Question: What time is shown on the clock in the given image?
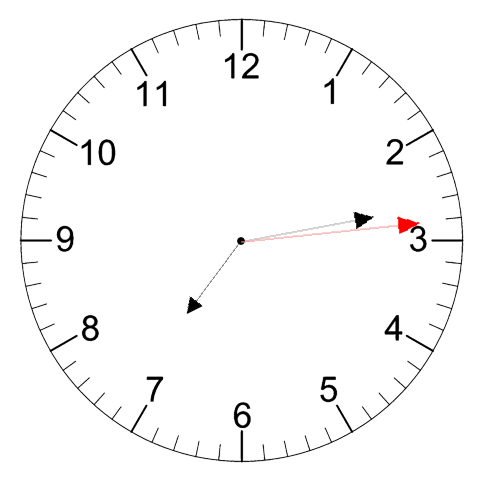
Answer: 07:13:14